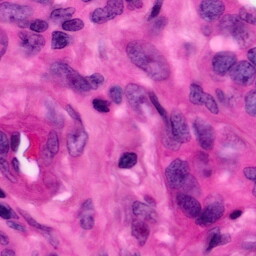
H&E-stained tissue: Pancreatic